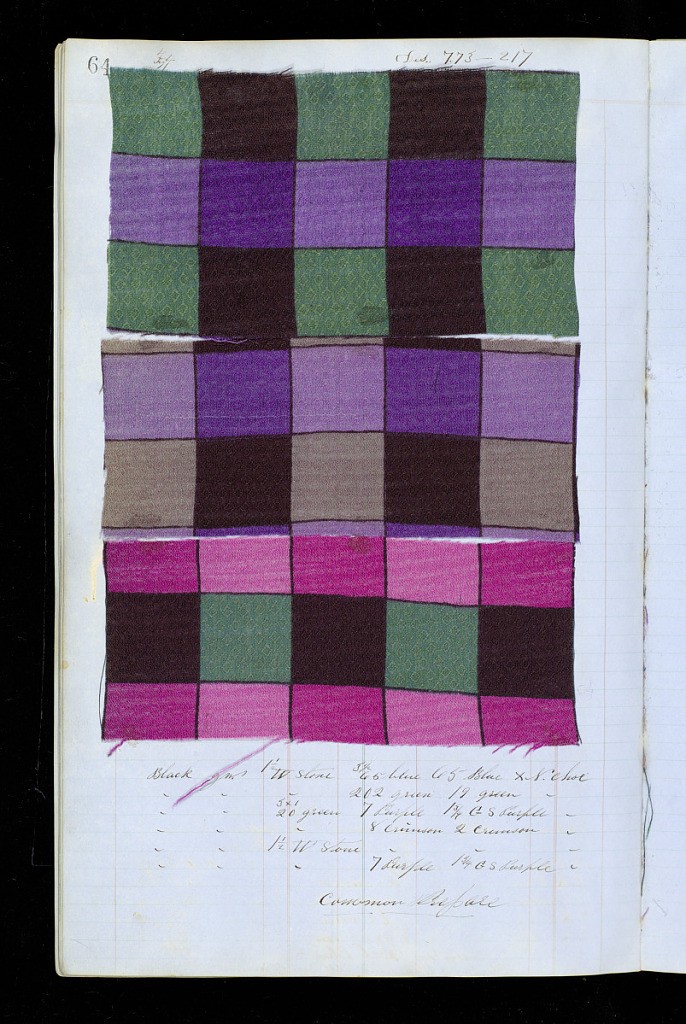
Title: Dyer's record book
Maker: Old Pacific Print Works, Lawrence, MA, USA
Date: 1862–65
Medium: paper, cotton, wool
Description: Cardboard book bound with marbled paper with cotton and wool textile swatches pasted on pages.